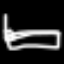
Label: bed